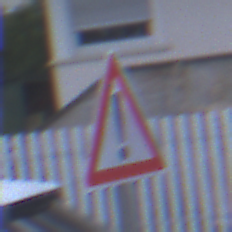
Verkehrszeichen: Gefahrenstelle
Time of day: SunriseSunset
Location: Outdoor (Urban)
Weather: PartlyCloudy
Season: NotSpecified
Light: Natural